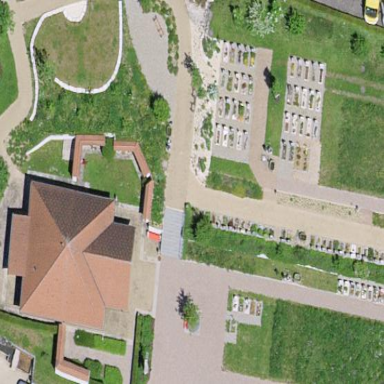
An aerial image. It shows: Cemetery.